Field crop: maize
Growth stage: 2
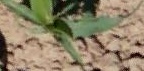
Species: maize